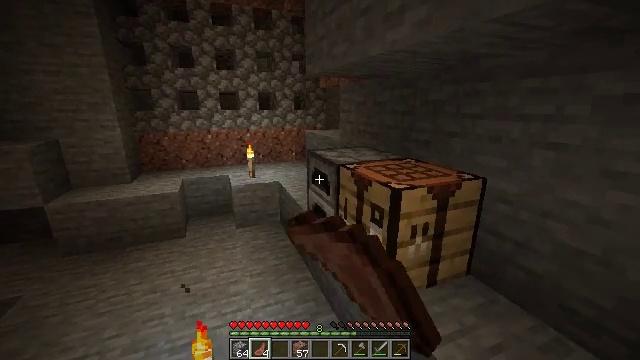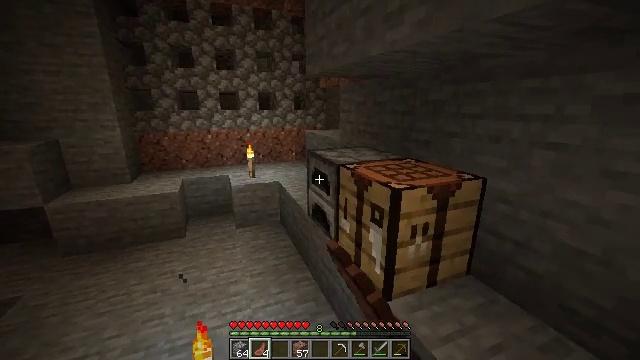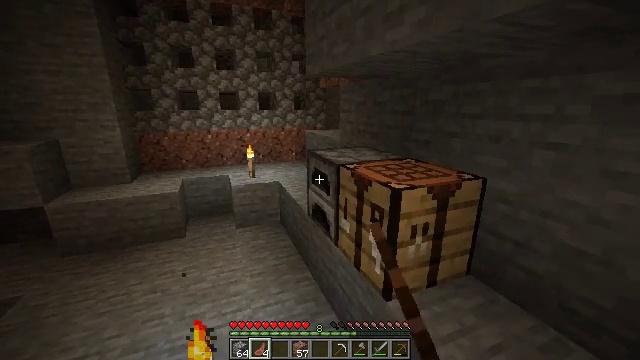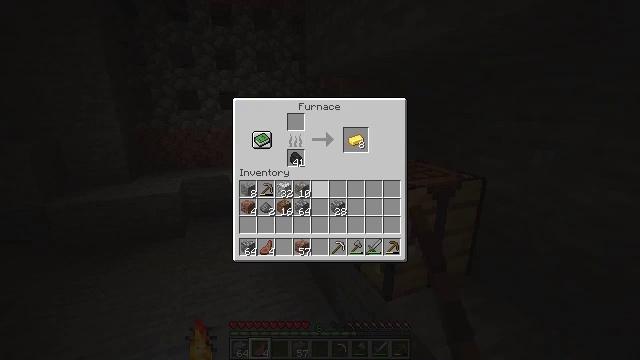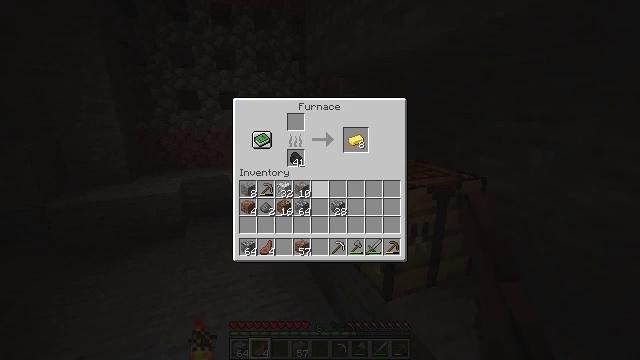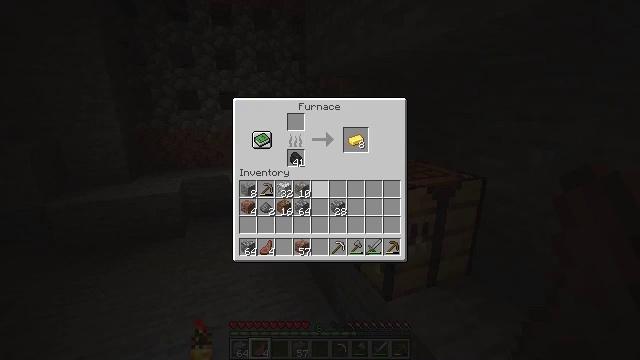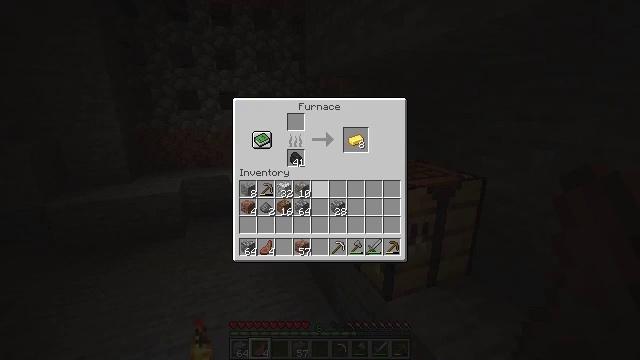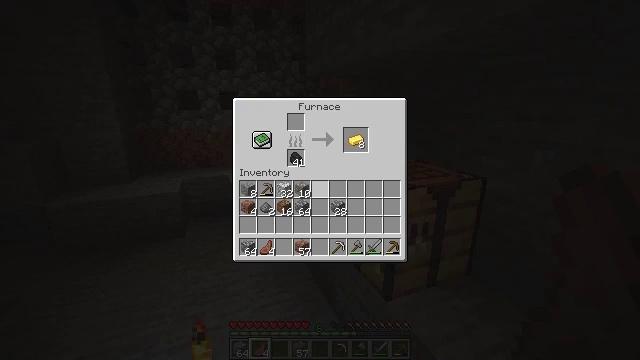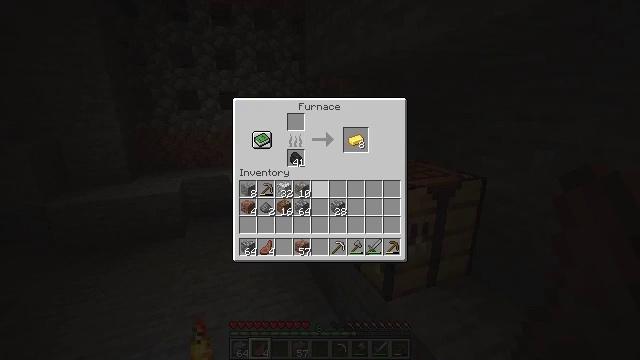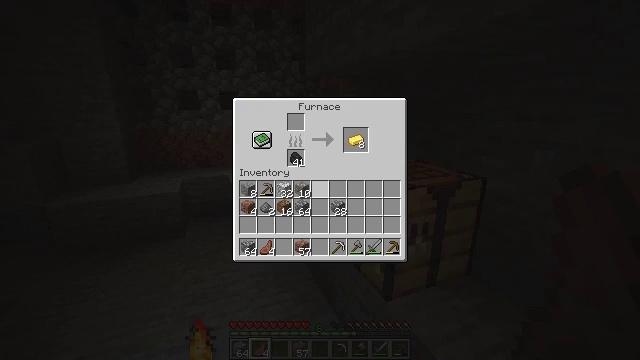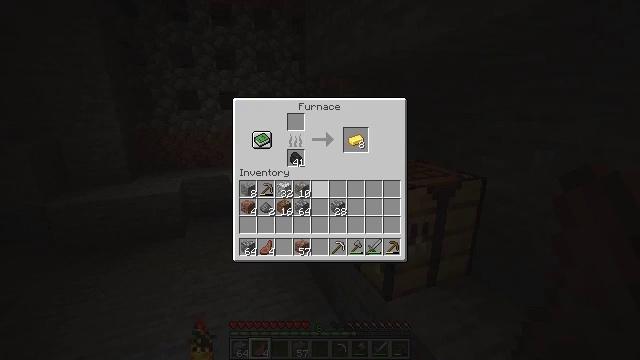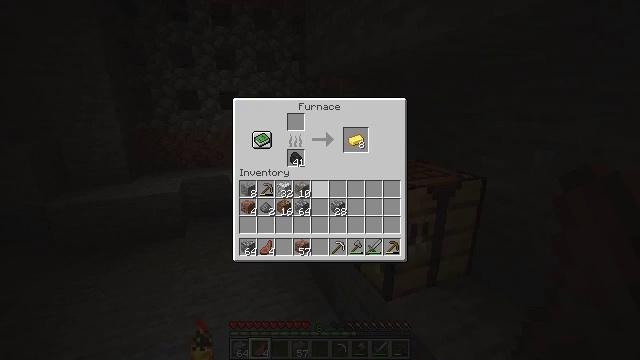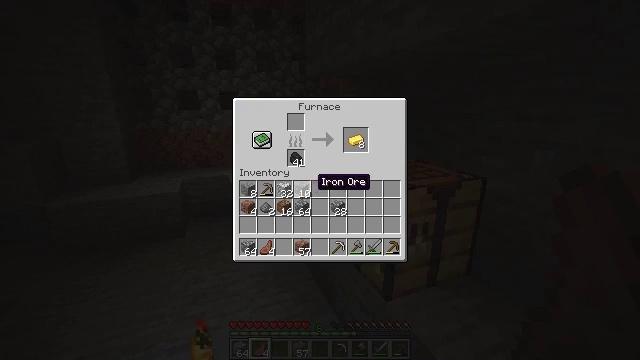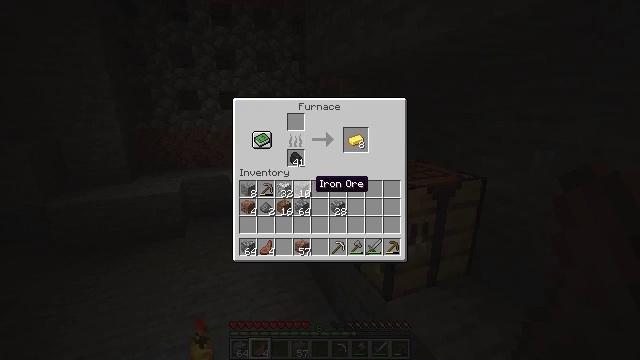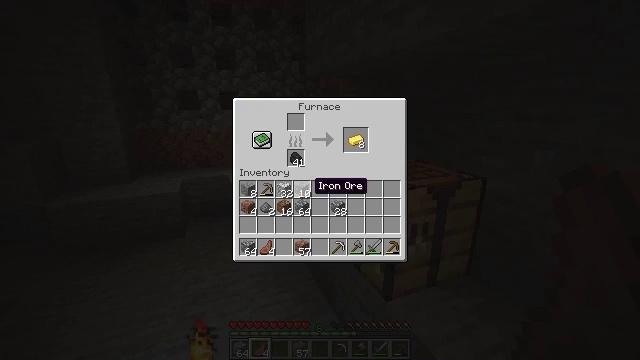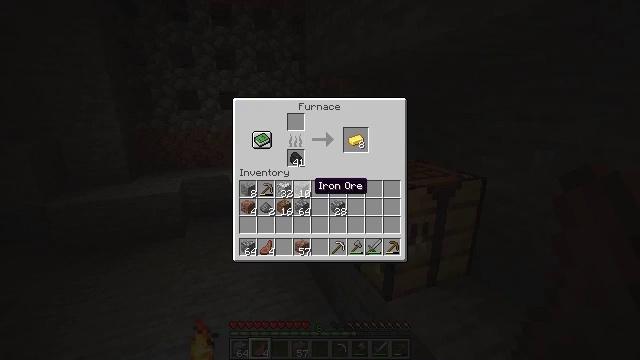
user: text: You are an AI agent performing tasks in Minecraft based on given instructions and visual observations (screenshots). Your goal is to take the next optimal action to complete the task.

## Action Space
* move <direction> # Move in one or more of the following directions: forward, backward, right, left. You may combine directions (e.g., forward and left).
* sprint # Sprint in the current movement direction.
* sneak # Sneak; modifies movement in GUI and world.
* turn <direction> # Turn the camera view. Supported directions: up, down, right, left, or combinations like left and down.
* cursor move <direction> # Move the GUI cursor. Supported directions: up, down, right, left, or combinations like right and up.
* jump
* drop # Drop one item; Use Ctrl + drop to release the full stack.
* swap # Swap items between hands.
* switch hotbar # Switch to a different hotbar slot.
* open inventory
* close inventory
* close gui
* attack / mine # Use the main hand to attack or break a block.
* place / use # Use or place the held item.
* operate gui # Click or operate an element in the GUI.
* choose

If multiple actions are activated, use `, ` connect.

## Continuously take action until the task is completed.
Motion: motion action
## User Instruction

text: Smelt gold ore into a gold ingot.
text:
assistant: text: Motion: no_op
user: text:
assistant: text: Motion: no_op
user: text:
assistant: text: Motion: open gui
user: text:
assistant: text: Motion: no_op
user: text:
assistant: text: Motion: no_op
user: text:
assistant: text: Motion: no_op
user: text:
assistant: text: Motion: no_op
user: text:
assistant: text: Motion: sneak
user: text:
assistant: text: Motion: sneak
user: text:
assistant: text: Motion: sneak
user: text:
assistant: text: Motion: sneak
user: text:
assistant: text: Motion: sneak
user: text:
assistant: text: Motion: sneak
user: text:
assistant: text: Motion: sneak
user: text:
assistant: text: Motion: sneak
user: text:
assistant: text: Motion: sneak
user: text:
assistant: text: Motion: sneak
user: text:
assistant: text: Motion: sneak
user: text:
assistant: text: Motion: sneak
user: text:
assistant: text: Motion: sneak, choose
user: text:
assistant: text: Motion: sneak, choose
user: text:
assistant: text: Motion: sneak, choose
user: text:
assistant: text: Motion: sneak, cursor move right and up
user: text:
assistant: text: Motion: sneak, cursor move right and up
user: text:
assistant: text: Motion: sneak, cursor move right and up
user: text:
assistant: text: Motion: sneak, cursor move right and up
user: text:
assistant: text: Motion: sneak
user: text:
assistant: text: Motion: sneak
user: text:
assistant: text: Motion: sneak, choose
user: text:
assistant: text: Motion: sneak, choose